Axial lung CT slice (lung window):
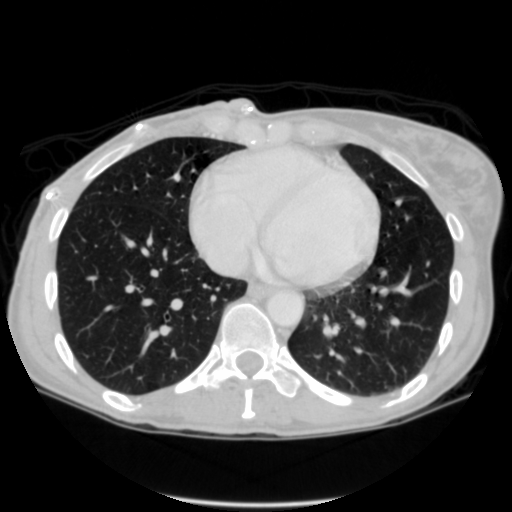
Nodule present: no